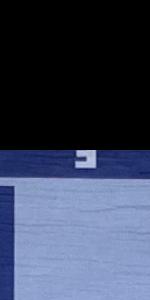
Label: Empty